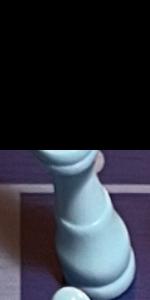
Label: King_White